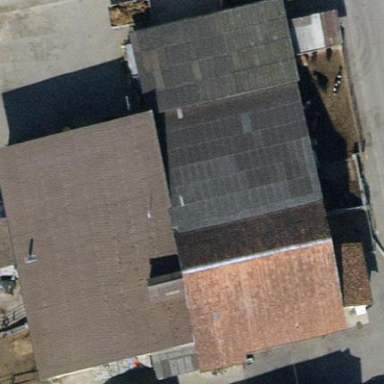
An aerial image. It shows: Farm auxiliary building with gabled roof.